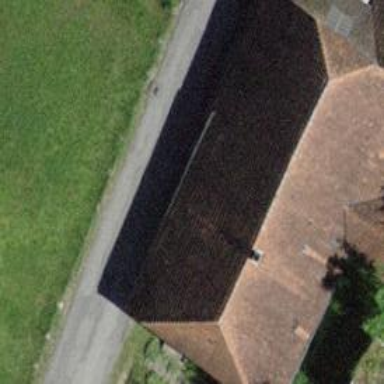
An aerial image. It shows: Farm building.